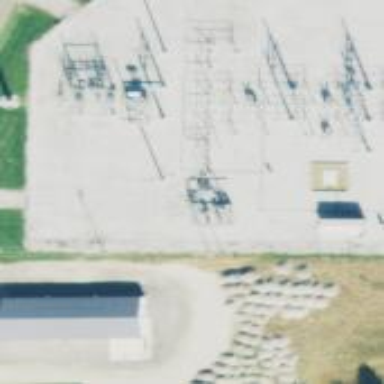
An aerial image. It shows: Switch used for power control.